Field crop: maize
Growth stage: 2
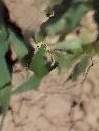
Species: maize